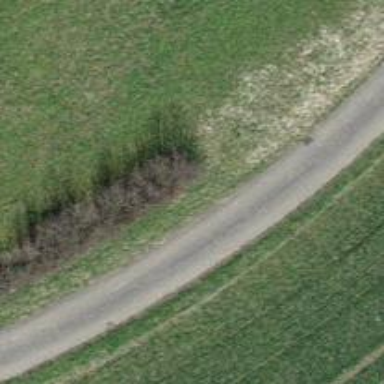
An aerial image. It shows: Hedge barrier.